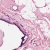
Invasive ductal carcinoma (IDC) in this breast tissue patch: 0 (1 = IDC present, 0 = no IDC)